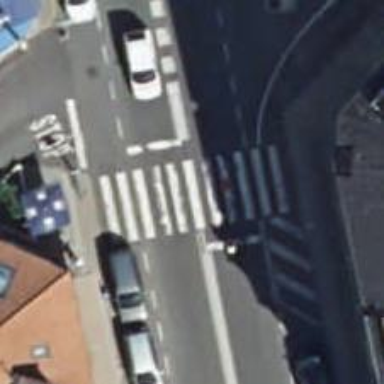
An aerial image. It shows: Marked road crossing.